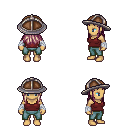
a pixel art fantasy rpg character, female body template, human, tanned skin, maroon pirate shirt, teal pants, white blonde unkempt hairstyle, chain helm, white cloth bandages, four views (front, back, left, right), 2x2 character sprite sheet, small pixel art, hard edges, no anti-aliasing